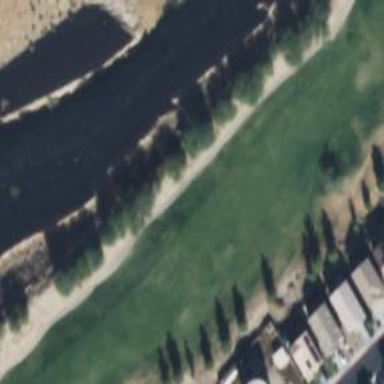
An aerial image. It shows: Area of rough grass used for golf.